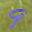
Label: 9